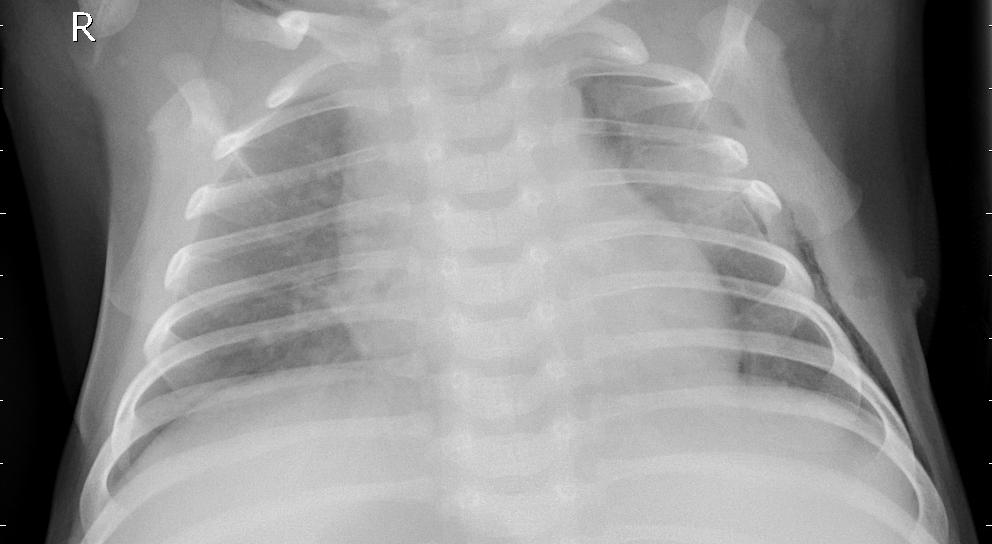
Diagnosis: PNEUMONIA